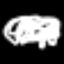
Label: squiggle